Question: I have a navbar that is a partial view that I need to render on a devise page for the user to edit their profile. As it is, I only have one page, but adding the path to perform account maintenance has messed up my navbar loading because of the instance variable not being present. How can I get a global instance variable that works across the board for my navbar, no matter what?
'''
def get_company
@company = current_user.company
end
def get_locations(company)
@locations = if @company
current_user.company_locations.order(:name)
else
[]
end
end
'''
'''
def home
@company = get_company
@locations = get_locations(@company)
@reports = if @company
@company.reports.order("created_at DESC").limit(5)
else
[]
end
end
'''
'''
<%= render partial: "pages/navigation" %>
... devise form ....
'''
'''
<li class="right-menu-item">
<button class="btn dropdown-toggle " type="button" id="dropdownMenu1" data-toggle="dropdown">
<% if @company %>
<%= @company.name %>
<% else %>
<%= current_user.email %>
<% end %>
<span class="caret"></span>
</button>
<ul class="dropdown-menu dropdown-menu-right" role="menu" aria-labelledby="dropdownMenu1">
<% @locations.each do |location| %>
<li role="presentation">
<%= link_to root_path(location_id: location.id), role: "menuitem", tabindex: "-1" do %>
<%= image_tag "check-green.svg" if location == @location %>
<span><%= location.name %></span>
<% end %>
</li>
<% end %>
</ul>
'''

What am I missing here to get this working across all views?
Thanks!
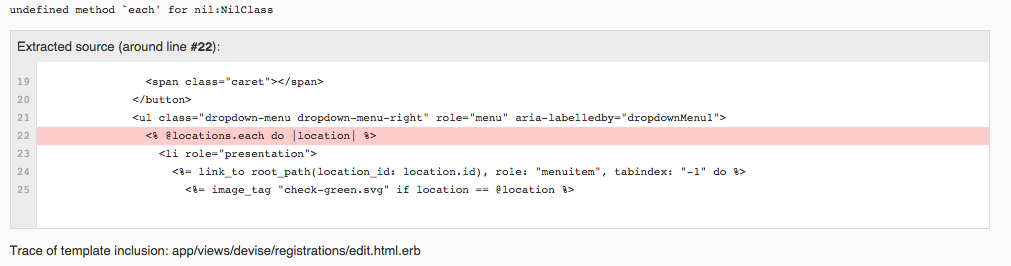
Answer: Ok, seems that <URL> was helpful. I had to do the following to make this work in the partial for the devise views:
'rails g devise:controllers users -c registrations'
which made a registrations controller under , then i was able to add the instance variables I needed do the 'edit' method:
'''
def edit
@company = get_company
@locations = get_locations(@company)
end
'''
Had to also change the file around a little to facilitate the new controller:
'''
devise_for :users, skip: [:sessions],
controllers: {
registrations: 'users/registrations'
}
'''